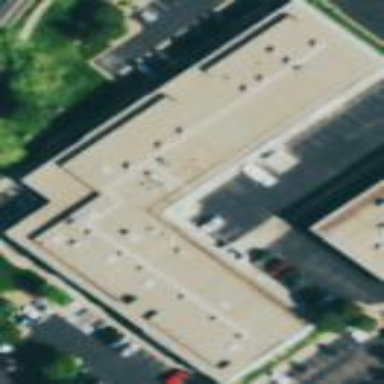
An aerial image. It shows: Building.